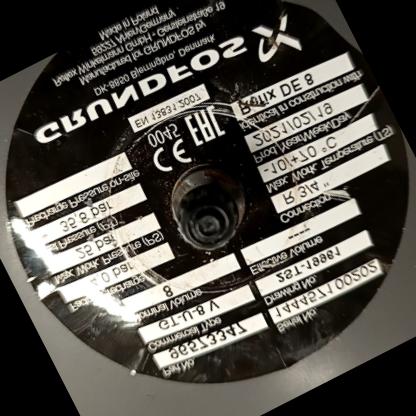
Klasa: tabliczka-znamionowa